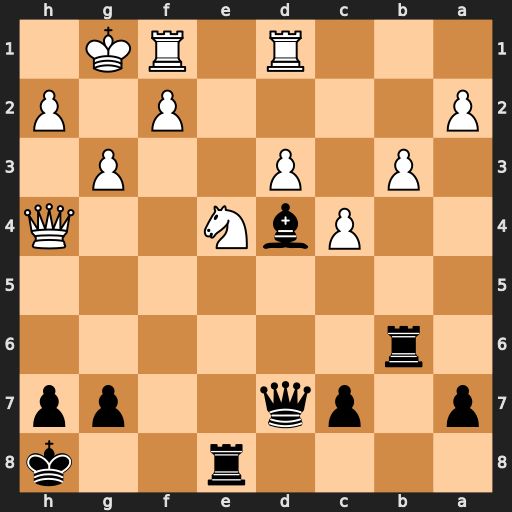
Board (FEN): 4r2k/p1pq2pp/1r6/8/2PbN2Q/1P1P2P1/P4P1P/3R1RK1
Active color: b
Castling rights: -
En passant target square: -
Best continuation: Rh6 Qf4 Qh3